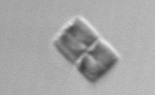
Label: Bacillariophyceae_morphotype1